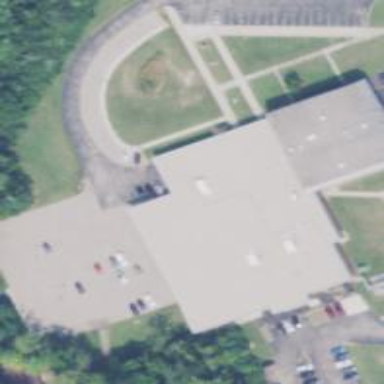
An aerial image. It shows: School building.